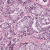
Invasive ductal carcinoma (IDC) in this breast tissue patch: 0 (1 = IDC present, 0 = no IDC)